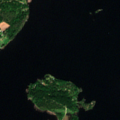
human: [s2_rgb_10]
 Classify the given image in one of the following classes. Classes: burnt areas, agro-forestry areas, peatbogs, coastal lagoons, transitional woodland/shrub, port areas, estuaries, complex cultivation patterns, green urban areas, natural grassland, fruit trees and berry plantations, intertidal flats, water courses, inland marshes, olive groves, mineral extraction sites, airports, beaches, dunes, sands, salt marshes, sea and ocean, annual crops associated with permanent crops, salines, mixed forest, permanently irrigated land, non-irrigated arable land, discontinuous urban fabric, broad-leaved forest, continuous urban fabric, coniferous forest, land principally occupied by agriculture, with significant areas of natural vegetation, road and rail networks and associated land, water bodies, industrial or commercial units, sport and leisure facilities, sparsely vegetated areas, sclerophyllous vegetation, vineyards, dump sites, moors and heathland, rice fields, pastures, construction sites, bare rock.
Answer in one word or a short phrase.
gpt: land principally occupied by agriculture, with significant areas of natural vegetation, mixed forest, water bodies